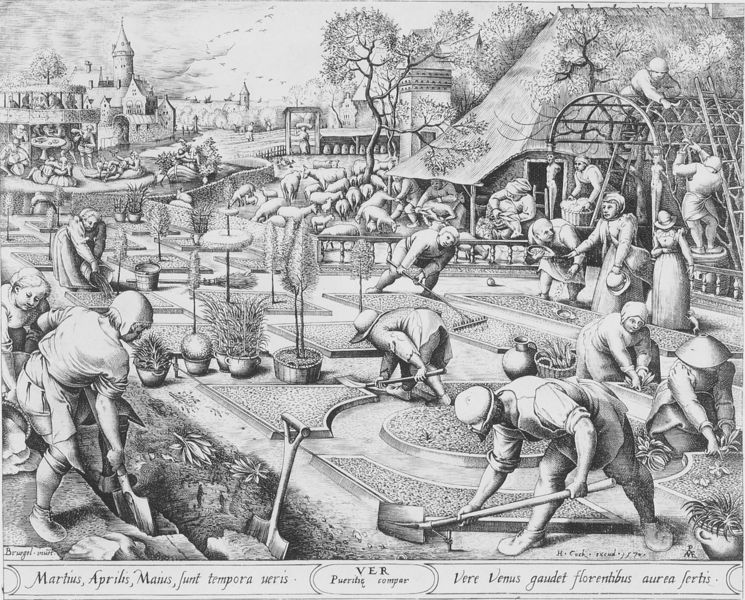
Titel: Frühling
Künstler: Pieter d. Ä. Brueghel
Institution: New York, The Metropolitan Museum of  Art
Schlagwörter: park, wege, pflanzen, ernte, feldarbeit, französisch, burg, beete, gärtner, rabatte, graben, schaufel, spaten, labyrinth, gartenarbeit, kübelpflanzen, gätner, schaftel